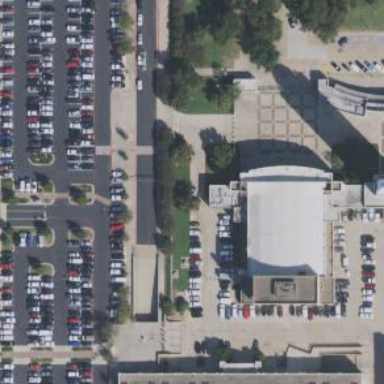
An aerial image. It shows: Theater building.